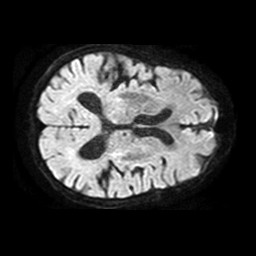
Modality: TRACE
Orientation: axial
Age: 81
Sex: female
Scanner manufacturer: philips
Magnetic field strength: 1.5 T
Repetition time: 3.366 s
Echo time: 0.09257 s